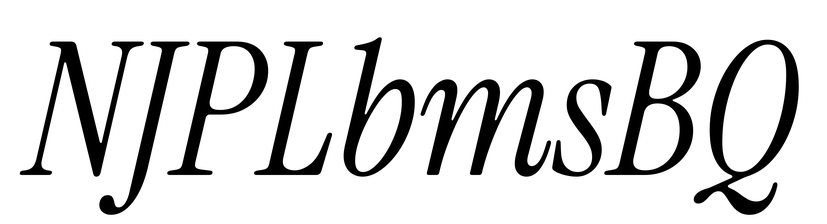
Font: InstrumentSerif-Italic